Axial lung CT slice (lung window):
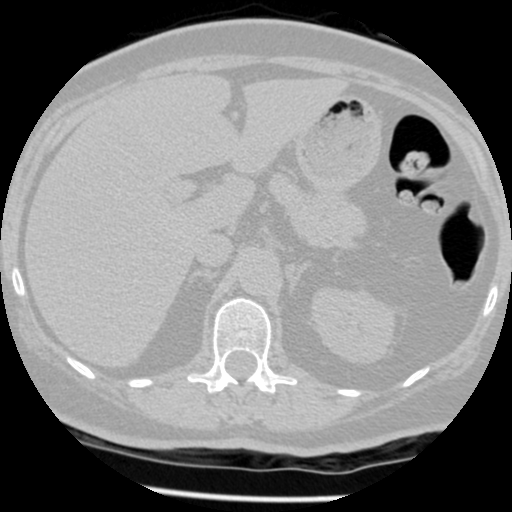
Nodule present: no